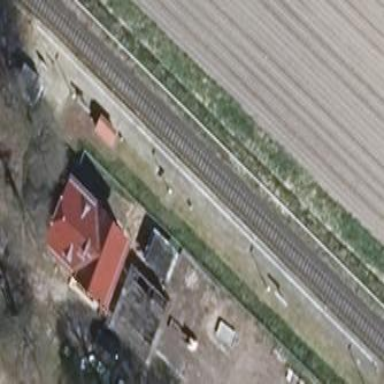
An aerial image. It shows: Platform for public transport and railway. The surface is made of paving stones.